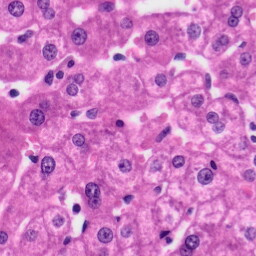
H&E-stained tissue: Liver